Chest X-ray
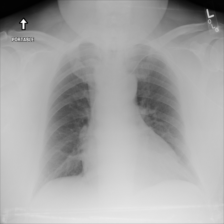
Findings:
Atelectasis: negative
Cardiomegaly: negative
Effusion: negative
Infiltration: negative
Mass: negative
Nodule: negative
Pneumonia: negative
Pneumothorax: negative
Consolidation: negative
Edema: negative
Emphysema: negative
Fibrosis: negative
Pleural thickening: negative
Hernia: negative